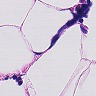
Metastatic tissue present: no